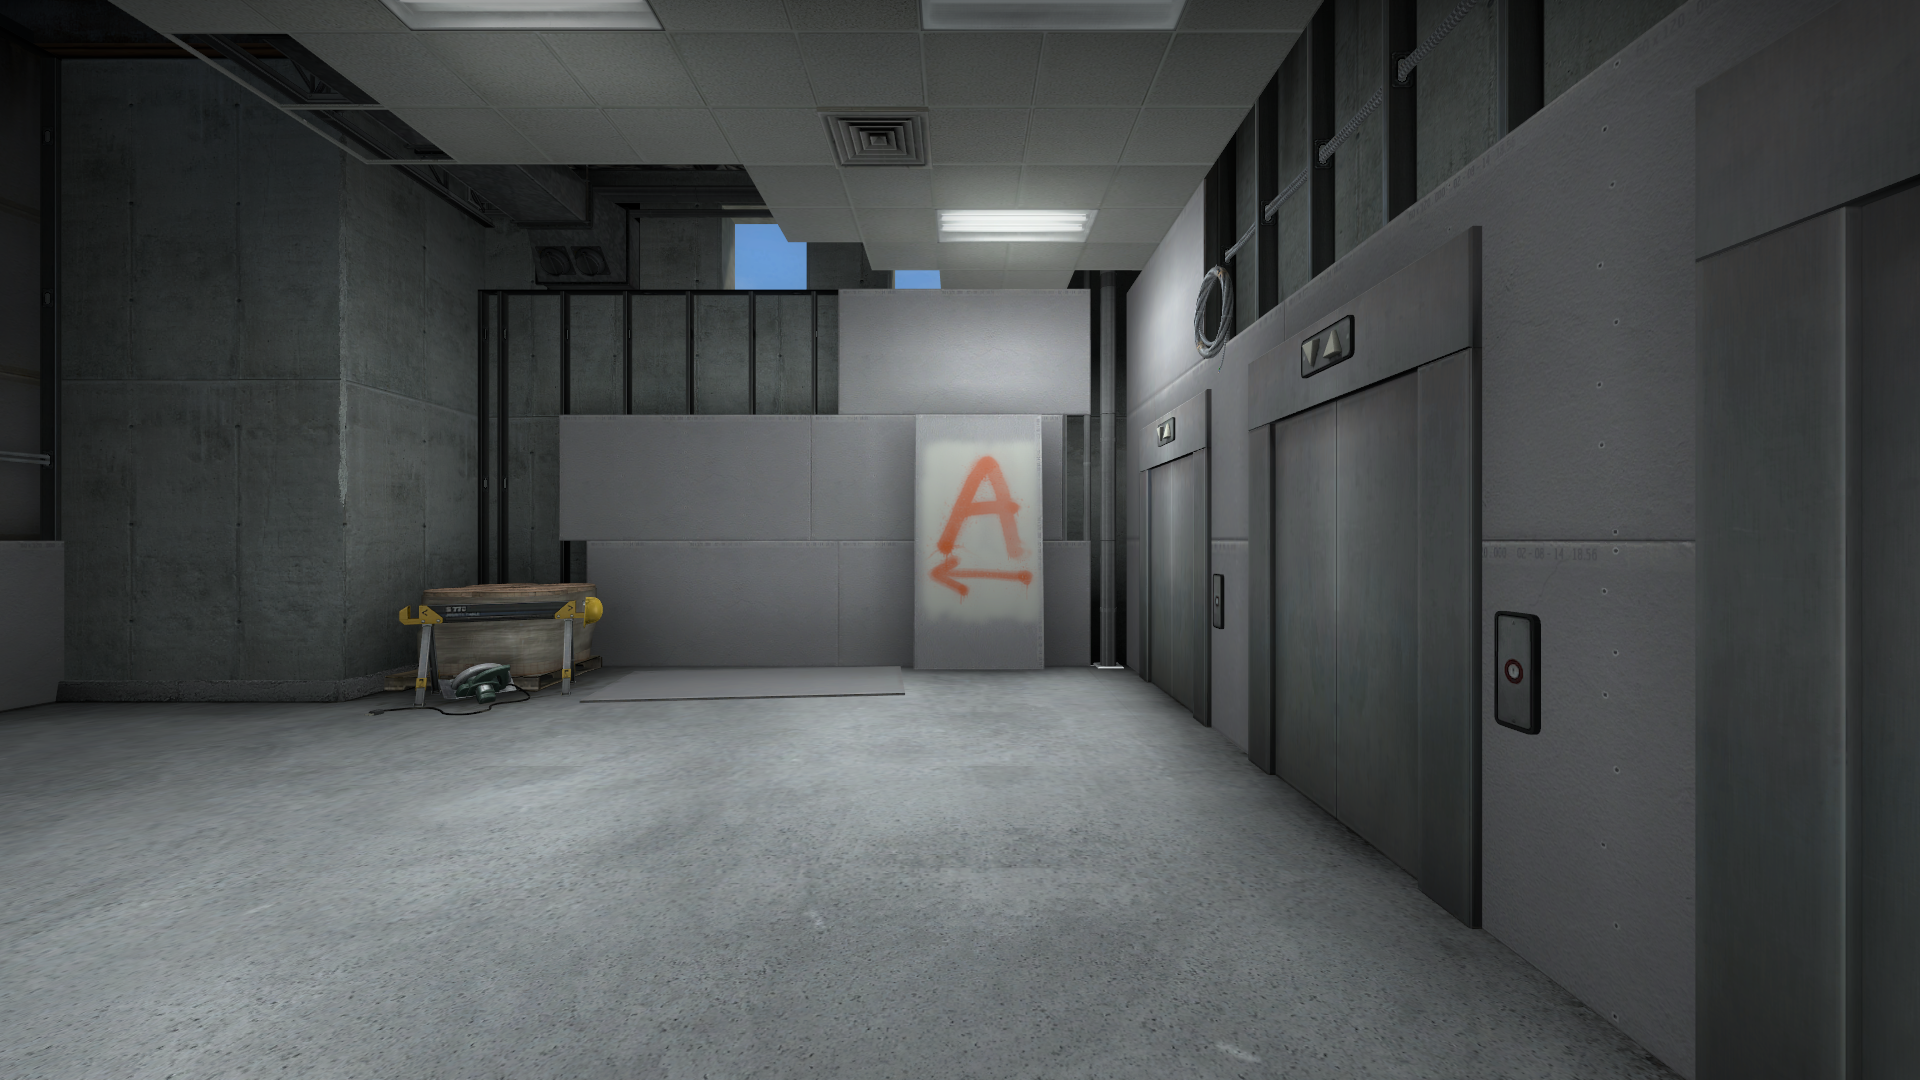
Map: de_vertigo